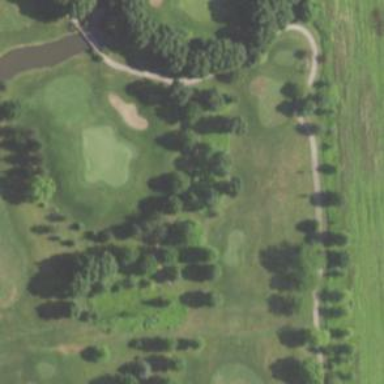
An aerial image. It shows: Rough grassy area used for golf.